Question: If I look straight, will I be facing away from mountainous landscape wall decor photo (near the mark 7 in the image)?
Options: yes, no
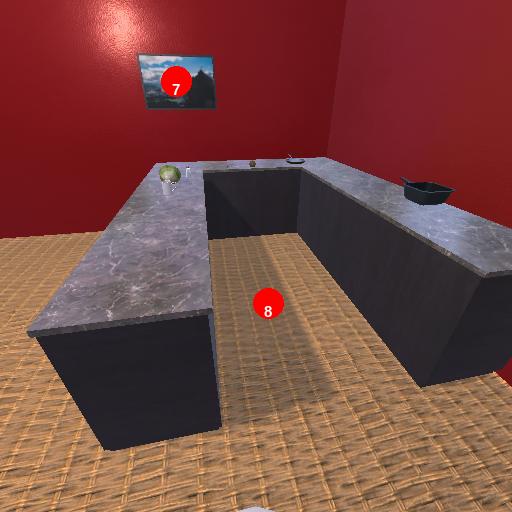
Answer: yes